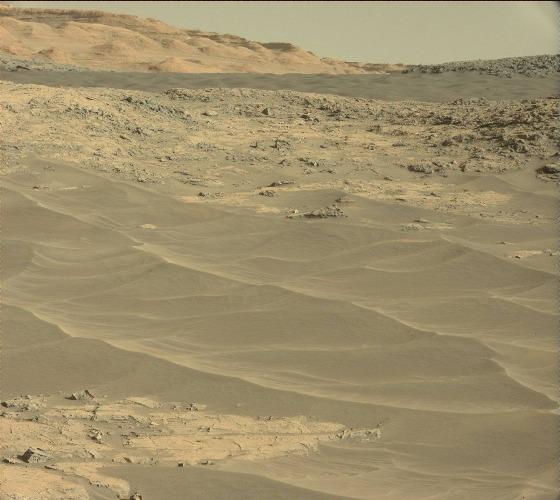
Terrain classes present: Gravel / Sand / Soil, Rock, Sky / Distant Mountains